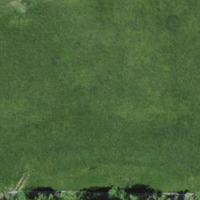
EUNIS habitat code: 52
Species observed at this site:
Cardamine pratensis